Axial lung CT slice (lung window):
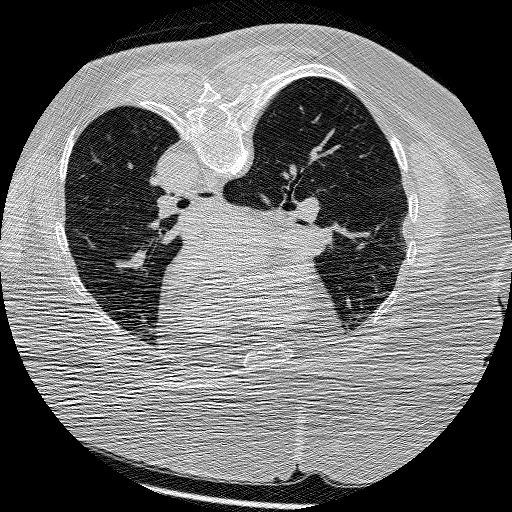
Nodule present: no